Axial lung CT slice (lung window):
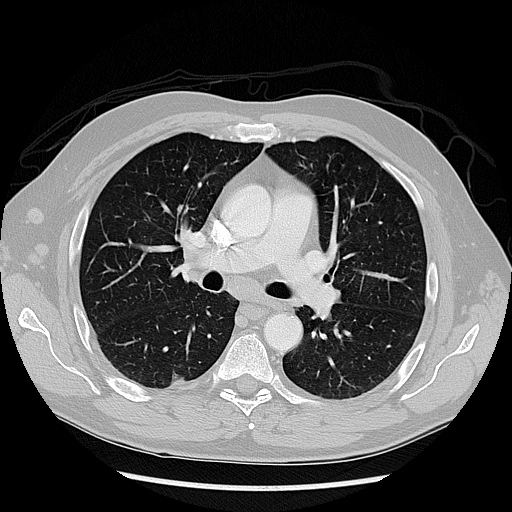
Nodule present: no